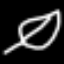
Label: leaf